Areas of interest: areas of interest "Ding Family's Former Residence"
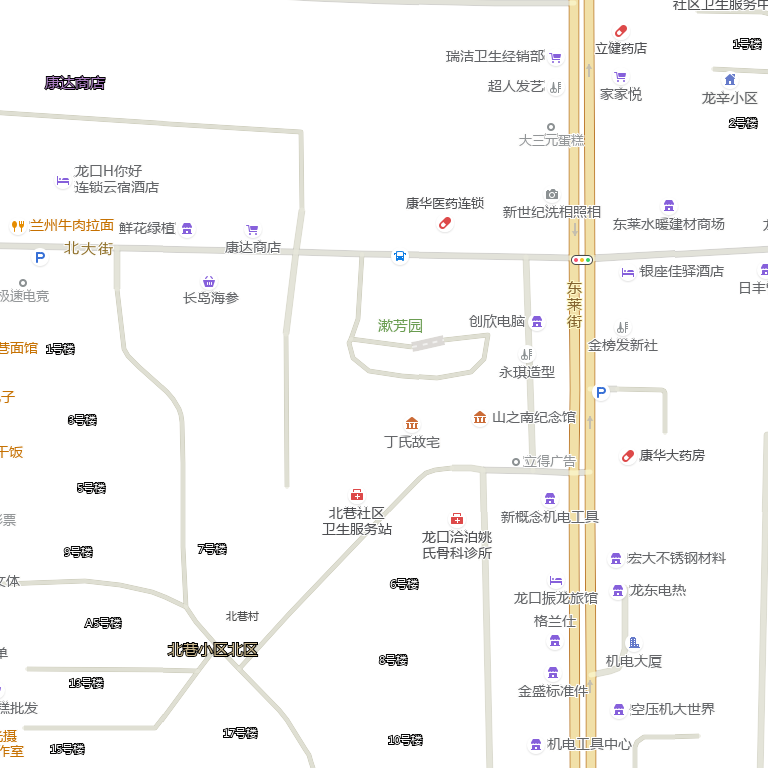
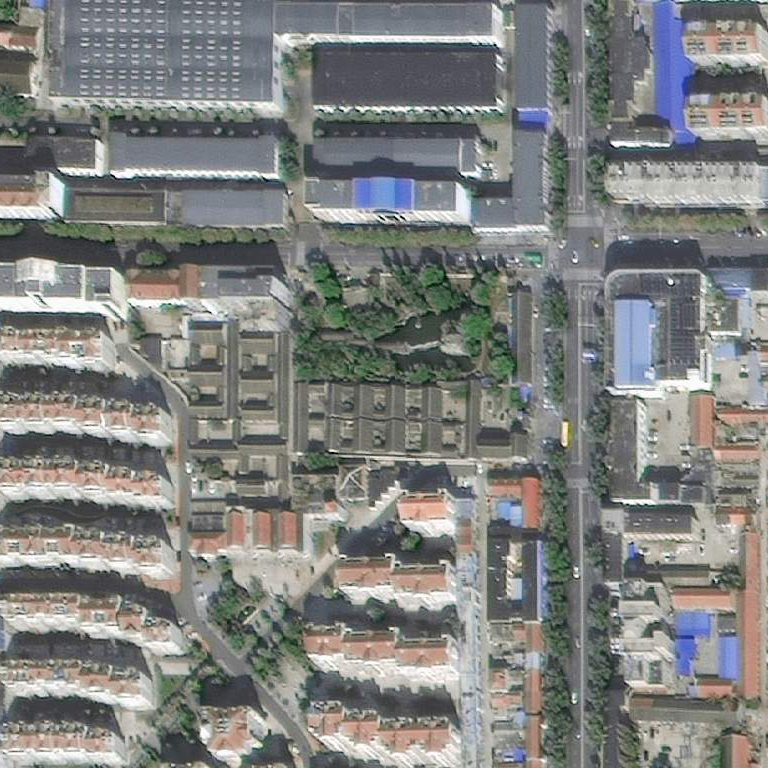